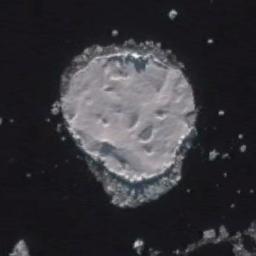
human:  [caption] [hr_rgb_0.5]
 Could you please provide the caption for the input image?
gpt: A large piece of sea ice floats in the deep blue sea and there are some small pieces of sea ice nearby .

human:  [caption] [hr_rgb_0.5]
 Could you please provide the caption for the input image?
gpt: There is a big ice and many small ice on the dark blue sea .

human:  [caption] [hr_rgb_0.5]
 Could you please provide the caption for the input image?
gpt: The sea ice in the middle is approximately circular .

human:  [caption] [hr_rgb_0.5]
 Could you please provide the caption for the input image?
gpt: A large piece of ice and many small pieces of ice floating around it float on the deep blue sea .

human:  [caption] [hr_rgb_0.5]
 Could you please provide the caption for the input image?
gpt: There are some small pieces of sea ice and a larger one .